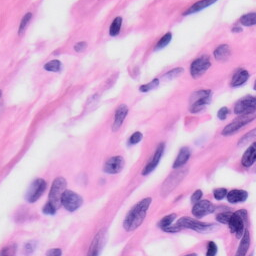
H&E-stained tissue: Skin